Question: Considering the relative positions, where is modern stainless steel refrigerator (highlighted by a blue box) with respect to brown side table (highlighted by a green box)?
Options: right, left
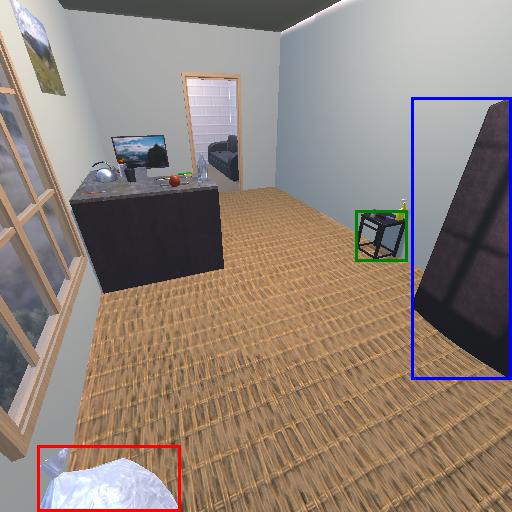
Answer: right